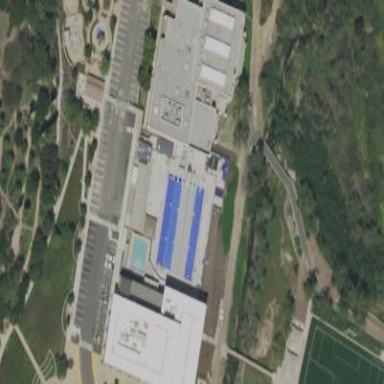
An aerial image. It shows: Building that houses fitness center.